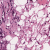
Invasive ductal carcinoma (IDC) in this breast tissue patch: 1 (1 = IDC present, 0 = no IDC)